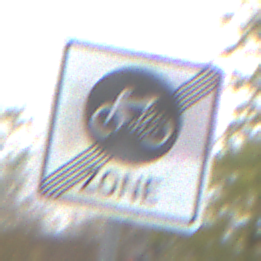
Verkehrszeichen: EndeFahrradzone
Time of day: Midday
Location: Outdoor (Suburban)
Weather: Overcast
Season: NotSpecified
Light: Natural